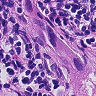
Metastatic tissue present: yes